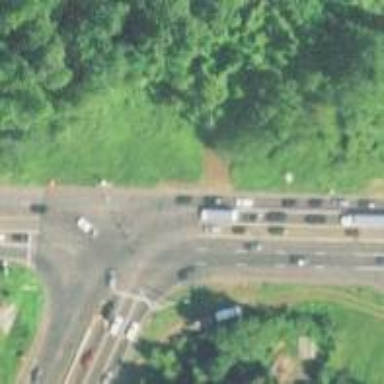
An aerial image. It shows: Asphalt road designated as trunk highway.